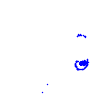
Particle: electron